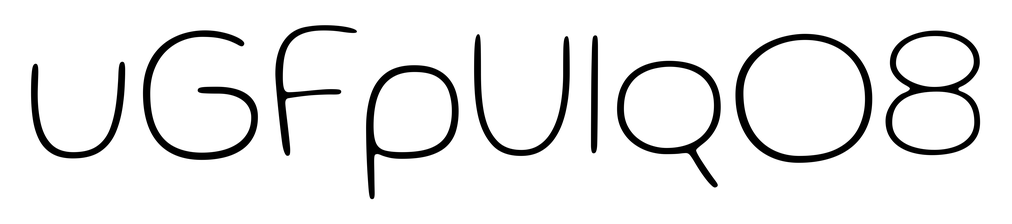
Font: Gluten_Thin